Question: I have the following data set called 'someDat' showing registration date of users:
'''
dates users
11/06/2013 alfred
12/06/2013 andrew
12/06/2013 john
15/06/2013 jojo
15/06/2013 jeff
15/06/2013 samson
18/06/2013 dave
18/06/2013 hamsa
19/06/2013 kambua
'''
Now I'd like to plot dates versus cumulative number of users, as shown in the image. I've tried converting the 'users' into factors and then use the function 'cumsum' but its just not giving me the right graph.
'''
usersSum <- cumsum(as.numeric(factor(someDat$users))); usersSum
plot(someDat$date,someDat$users, type= "b")
'''
I can't figure out where I'm going wrong or whether its the right function to use. Any help will be appreciated.

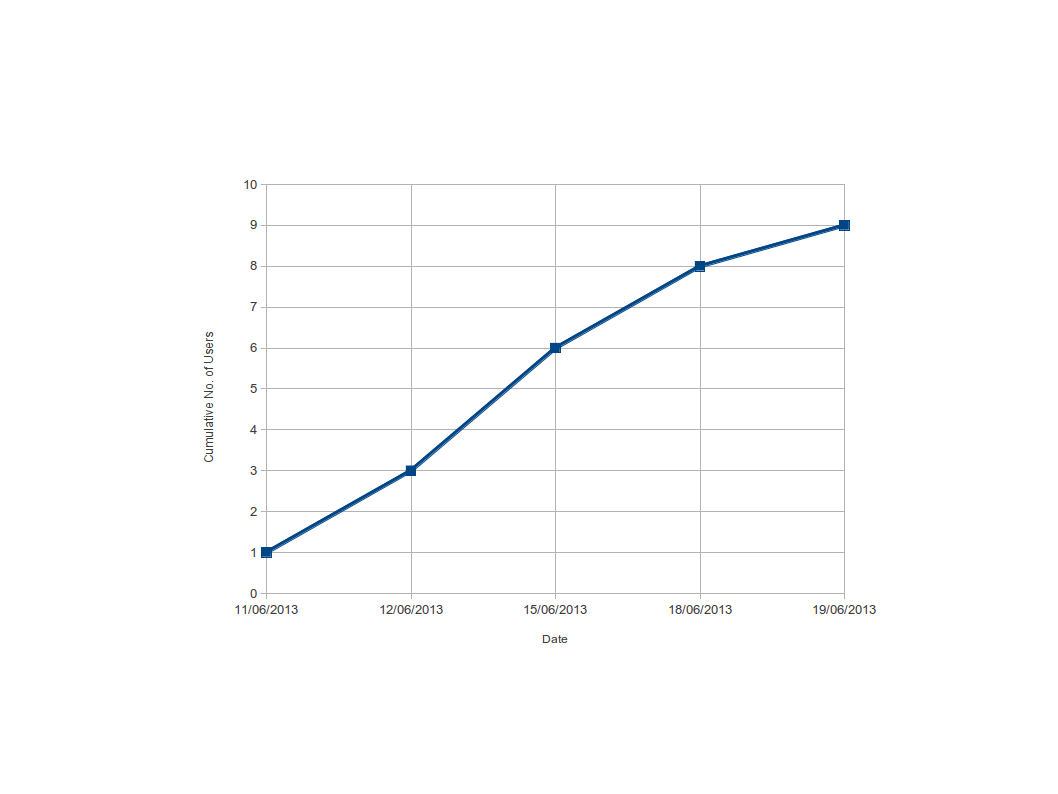
Answer: '''
someDat <- read.table(text=' dates users
11/06/2013 alfred
12/06/2013 andrew
12/06/2013 john
15/06/2013 jojo
15/06/2013 jeff
15/06/2013 samson
18/06/2013 dave
18/06/2013 hamsa
19/06/2013 kambua',header=TRUE)
someDat$cumsum <- 1:nrow(someDat)
someDat$date2 <- as.POSIXct(as.character(someDat$dates),format='%d/%m/%Y')
# as lines (left plot)
plot(someDat[!duplicated(someDat$dates, fromLast=TRUE),c('date2','cumsum')],type='l')
# as steps (right plot, following DWin)
plot(someDat[!duplicated(someDat$dates, fromLast=TRUE),c('date2','cumsum')],type='l')
'''